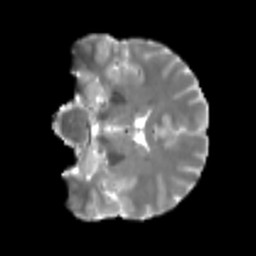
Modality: T2w
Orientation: coronal
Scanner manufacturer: siemens
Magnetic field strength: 3 T
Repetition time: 4 s
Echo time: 0.0594 s